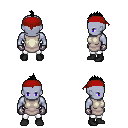
a pixel art fantasy rpg character, male body template, dark elf, purple skin, white tunic, white pants, black mohawk hairstyle, red bandana, metal gloves, black shoes, four views (front, back, left, right), 2x2 character sprite sheet, small pixel art, hard edges, no anti-aliasing